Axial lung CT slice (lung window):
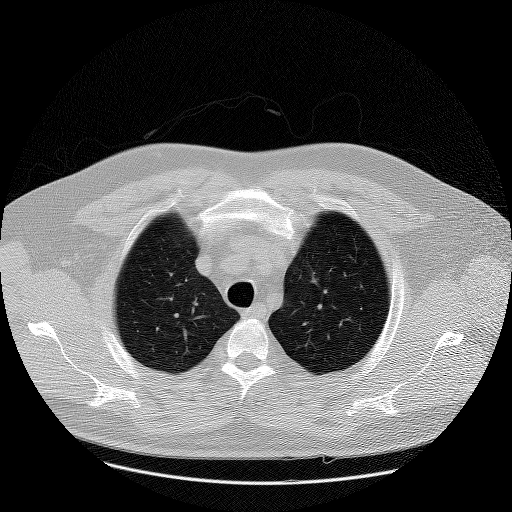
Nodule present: no